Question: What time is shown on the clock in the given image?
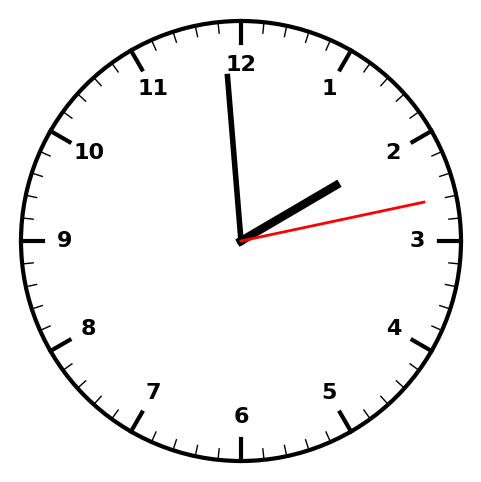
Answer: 01:59:13